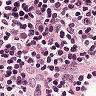
Metastatic tissue present: no